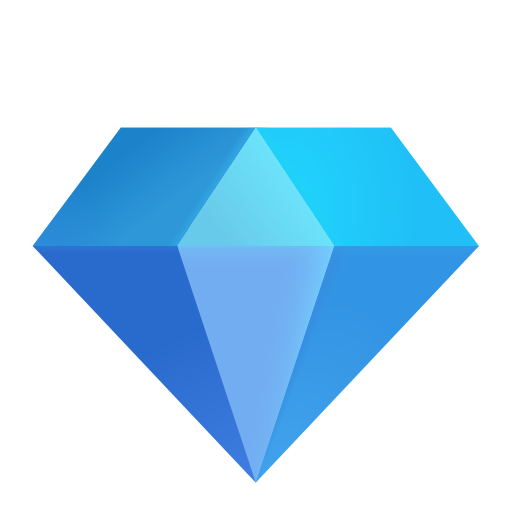
gem stone color